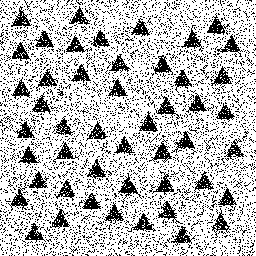
Squares: 0
Triangles: 48
Stars: 0
Total shapes: 48